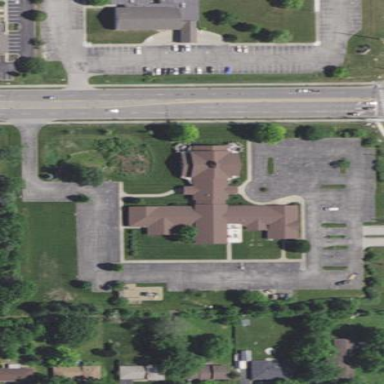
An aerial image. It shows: Beautiful church building.